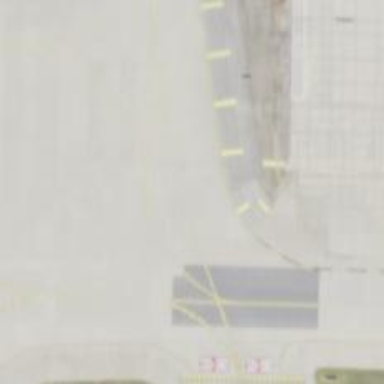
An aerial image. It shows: Image of taxiway at airport.